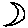
Label: moon